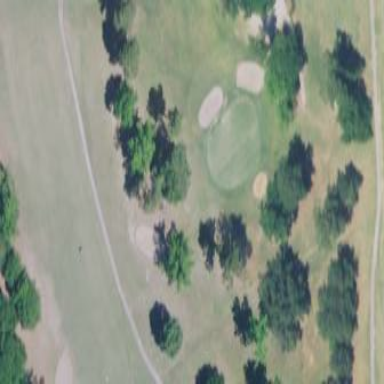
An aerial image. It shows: Grassy area designated as golf fairway.